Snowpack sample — Rabbit Ears Pass, Jackson County, Colorado, USA (12/17/25, 1:08 PM MST)
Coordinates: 40.387, -106.625
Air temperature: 34 °F
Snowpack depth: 46 cm
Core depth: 10 cm
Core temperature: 30.2 °F
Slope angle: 6°, slope face: 165°
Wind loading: medium
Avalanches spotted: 0
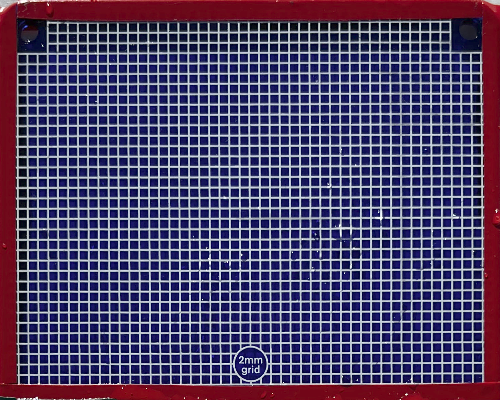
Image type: profile
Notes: No avalanches spotted nearby, although collected in a meadowy area with minimal risk on this face of the pass.